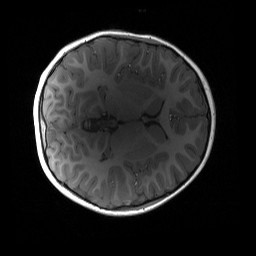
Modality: T1w
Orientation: axial
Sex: male
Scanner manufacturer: siemens
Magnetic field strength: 3 T
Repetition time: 1.9 s
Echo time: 0.00243 s